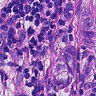
Metastatic tissue present: yes